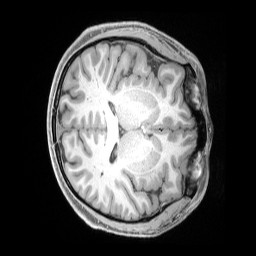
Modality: T1w
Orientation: axial
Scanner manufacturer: siemens
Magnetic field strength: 3 T
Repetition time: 2.4 s
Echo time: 0.00222 s